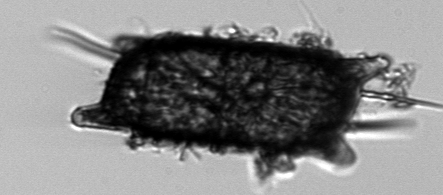
Label: Odontella